Question: we use Eclipse + Mylyn + Trac-Integration + Jenkins/Hudson-Integration + Subversive and for the most part, everything works well. If I work on a task, change stuff, commit it into the subversion with the auto-generated comment from Mylyn and have it built on Jenkins, it is allright.
When I now open the build in the Jenkins-View within Eclipse, I have the "Changes"-part in the window. Within there, I can see all changes which have been considered in that build, compared to the previous one. I can even doubleclick on one changeset and the connected task pops up.
BUT: If I want to open a changed file from that view, I only get "The selected file is not available in the workspace".
Please see the image for the exact location of the problem.

Any idea, where something might be amiss?
Thanks!
Dominik
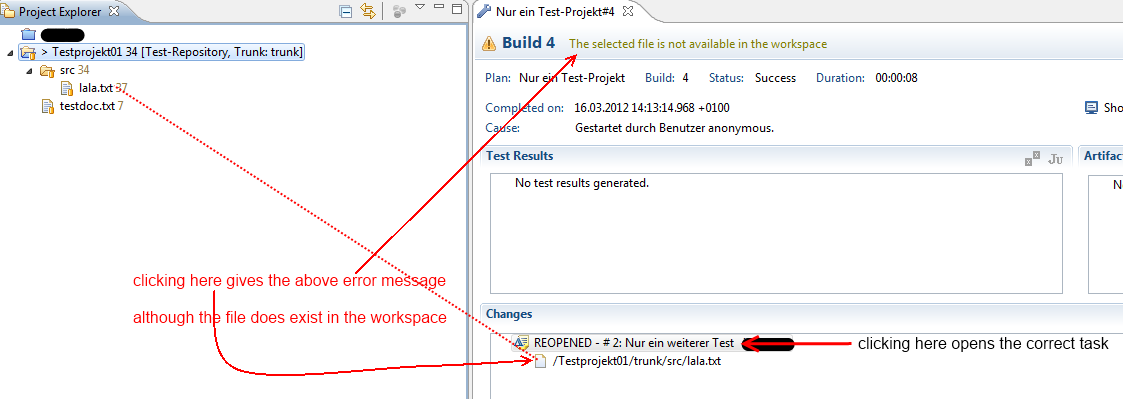
Answer: Unfortunately, opening changed files from the build is not yet supported for SVN.